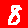
Digit: 8